Field crop: maize
Growth stage: 1
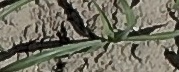
Species: sorghum